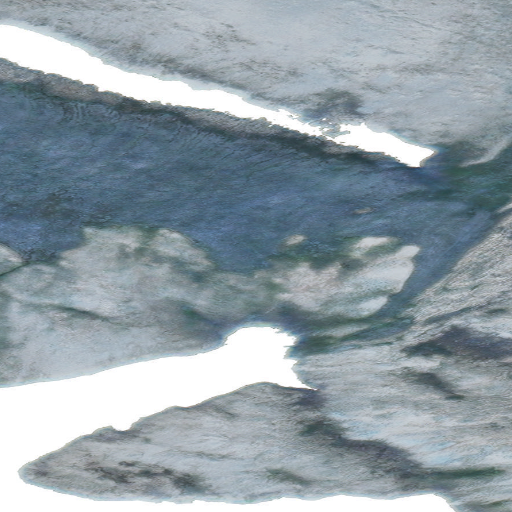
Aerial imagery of mountain in Alaska named Mount Buckland containing only unknown